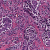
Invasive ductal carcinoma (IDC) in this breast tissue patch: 1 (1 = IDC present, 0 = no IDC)